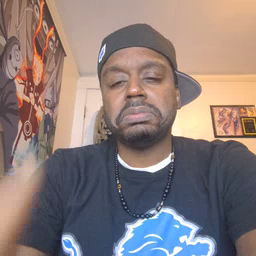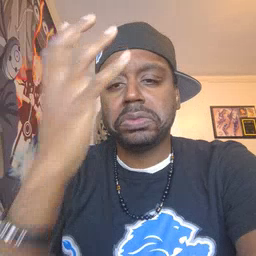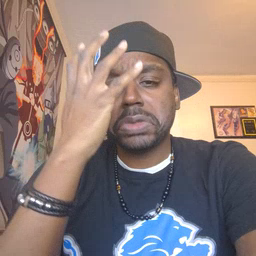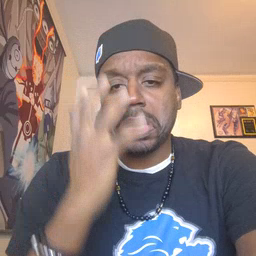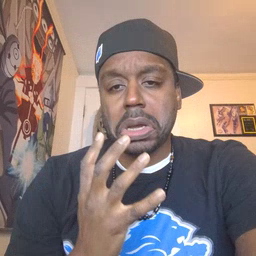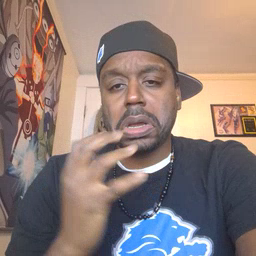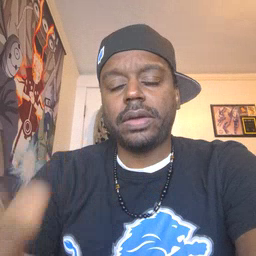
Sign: sad